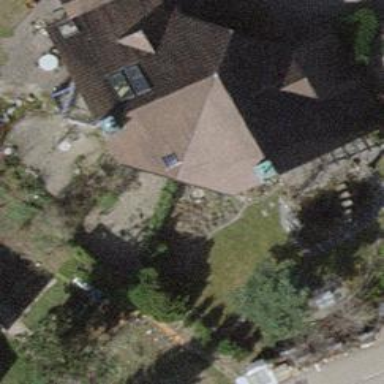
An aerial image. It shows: Terrace building.